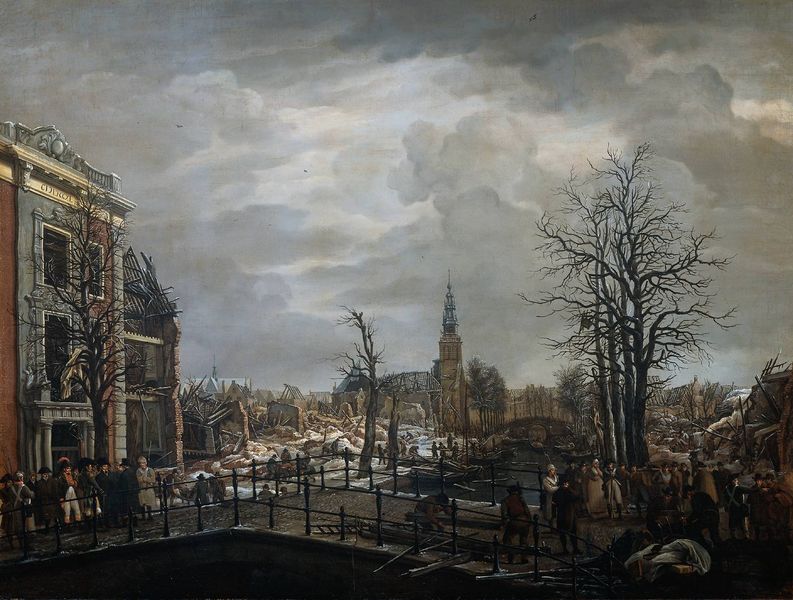
Titel: Die Rapenburg, Leiden, drei Tage nach der Explosion eines Pulverschiffes am 12. Januar 1807
Künstler: Carel Lodewijk Hansen
Standort: Amsterdam
Institution: Rijksmuseum
Schlagwörter: baum, blau, dunkel, feuer, gemälde, gewitter, himmel, wasser, weiß, wolken, bäume, fluss, kirchturm, landschaft, menschen, stadt, äste, abend, fenster, frankreich, grau, hell, holz, hut, hüte, licht, schwarz, strasse, dach, gebäude, haus, schloss, schnee, weg, zaun, architektur, spitze, steine, feld, häuser, kalt, zweige, brücke, brüstung, gitter, kanal, kirche, renaissance, wald, pferd, reiter, turm, bewölkt, düster, ansicht, fassade, ort, dorf, giebel, mauer, kahl, herbst, winter, platz, französisch, schutt, krieg, leiter, schaden, sturm, stürmisch, trümmer, unwetter, zerstörung, soldaten, woken, balken, geländer, tor, flucht, ortschaft, ruine, kirchenturm, dom, kälte, mauerwerk, revolution, uniform, bürger, fliehen, bedrohlich, dachstuhl, friedhof, moskau, napoleon, ruinen, topografie, zerstürung, frieden, verhandlung, kathedrale, stäbe, kiefer, gemeinde, kiefern, museum, verwüstung, abriss, geäbude, nachkriegszeit, bürgerkrieg, tuem, riunen